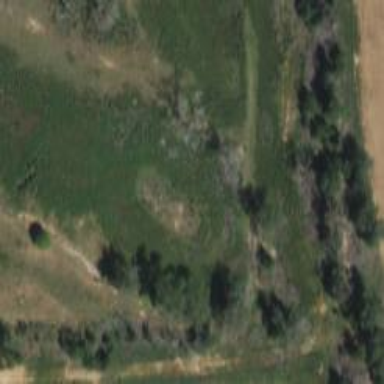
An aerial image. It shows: Golf rough area.